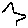
Label: hexagon